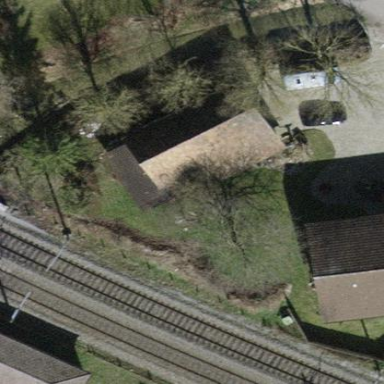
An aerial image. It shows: Shed building.